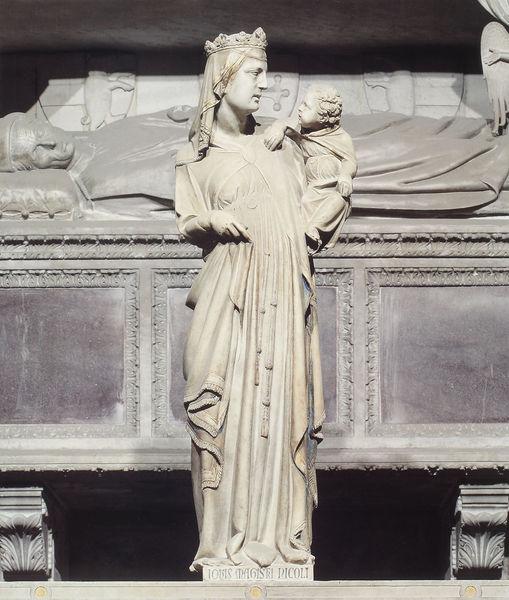
Titel: Madonna mit Kind
Künstler: Giovanni Pisano
Standort: Padua, Arenakapelle (EU - I - Venetien)
Schlagwörter: flügel, gott, hand, mann, umhang, weiß, busen, frau, hintergrund, kleid, marmor, blick, gürtel, schleier, augen, falten, halten, rahmen, sockel, stehen, stein, vorhang, kirche, figur, fransen, gewand, mantel, kind, mutter, brosche, gotik, krone, renaissance, engel, skulptur, statue, liegen, italien, baby, bischof, kissen, kopftuch, faltenwurf, liegend, knöpfe, foto, photographie, truhe, beton, jungfrau, photo, gruft, sarg, christus, grab, jesus, königin, museum, gips, maria, madonna, grabmal, säugling, grabmahl, skultpur, jesuskind, sarkophag, bildhauerarbeit, epitaph, grablege, fibel, liegefigur, 1500, 1450